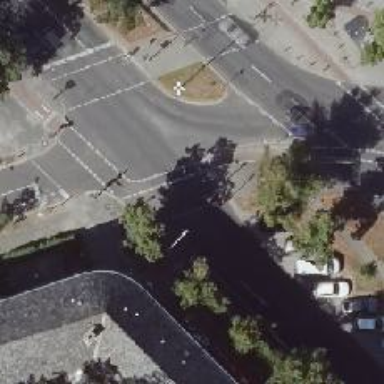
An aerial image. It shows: Crossing with traffic signals.